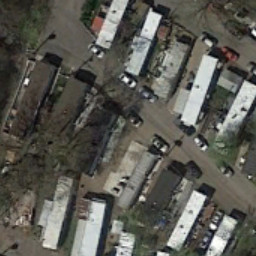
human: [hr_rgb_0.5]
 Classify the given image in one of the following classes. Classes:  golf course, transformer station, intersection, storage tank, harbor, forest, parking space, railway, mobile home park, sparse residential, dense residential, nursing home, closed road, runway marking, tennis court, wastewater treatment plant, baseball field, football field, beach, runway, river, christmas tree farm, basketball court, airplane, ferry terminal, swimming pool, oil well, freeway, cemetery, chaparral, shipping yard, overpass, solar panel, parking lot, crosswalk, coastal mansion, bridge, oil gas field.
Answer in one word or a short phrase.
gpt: mobile home park